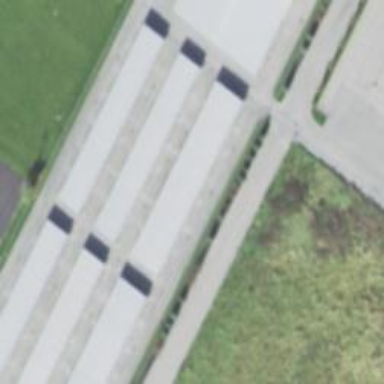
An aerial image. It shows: Warehouse.